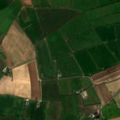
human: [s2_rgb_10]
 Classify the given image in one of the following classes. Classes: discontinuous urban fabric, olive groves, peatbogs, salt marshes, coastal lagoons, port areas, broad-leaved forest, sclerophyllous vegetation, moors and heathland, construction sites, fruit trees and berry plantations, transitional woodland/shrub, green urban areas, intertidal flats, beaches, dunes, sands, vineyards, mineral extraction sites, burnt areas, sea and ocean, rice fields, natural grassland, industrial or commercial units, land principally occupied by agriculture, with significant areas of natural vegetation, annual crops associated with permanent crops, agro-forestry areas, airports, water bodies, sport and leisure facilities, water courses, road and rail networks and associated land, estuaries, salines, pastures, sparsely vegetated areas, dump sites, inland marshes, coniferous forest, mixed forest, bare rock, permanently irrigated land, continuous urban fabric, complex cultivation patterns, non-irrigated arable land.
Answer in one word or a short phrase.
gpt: non-irrigated arable land, pastures